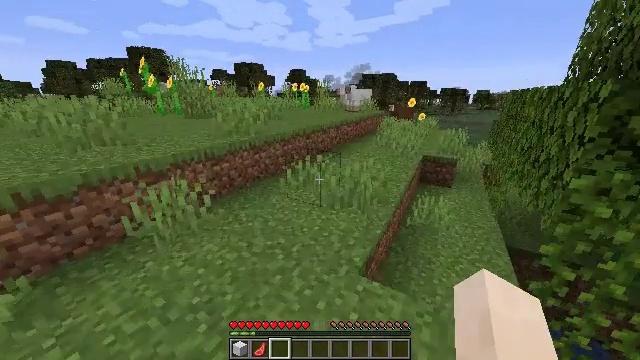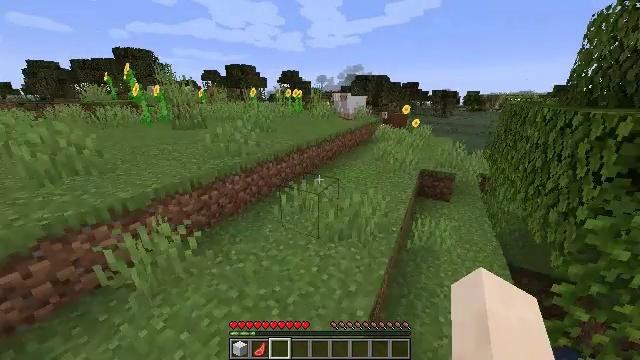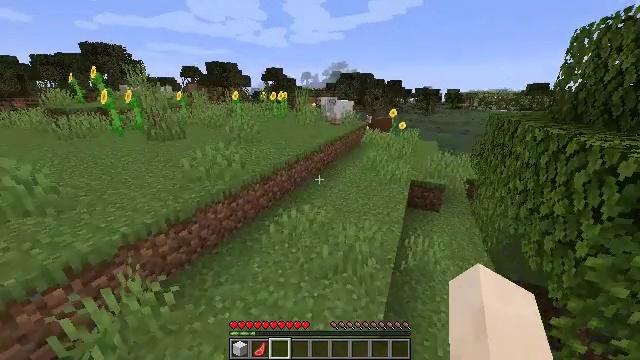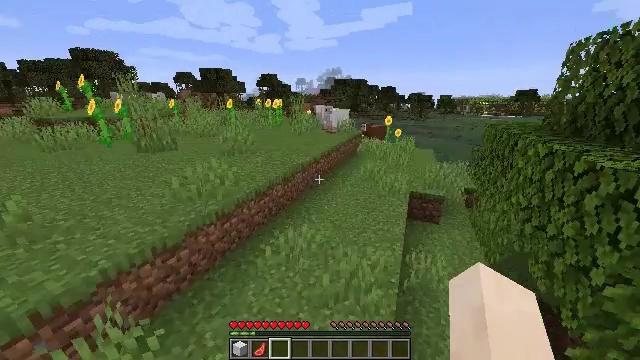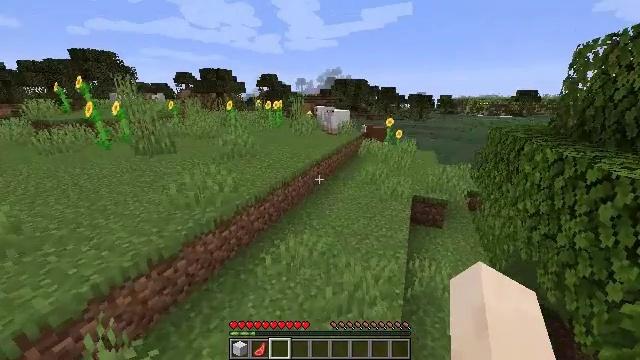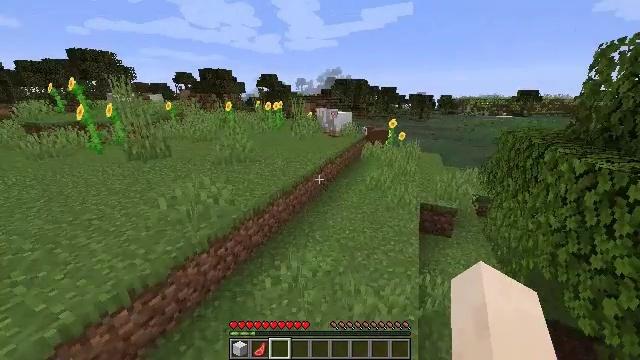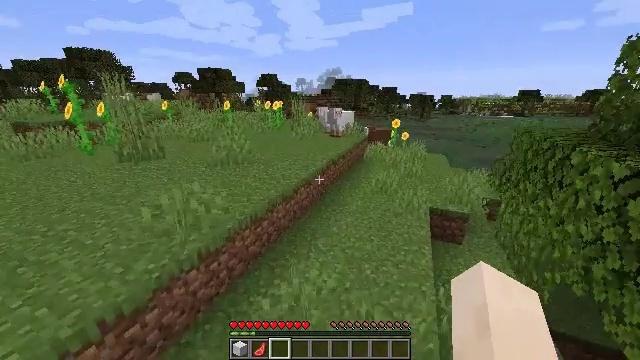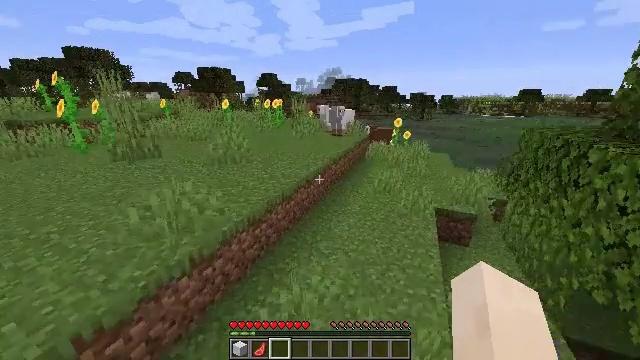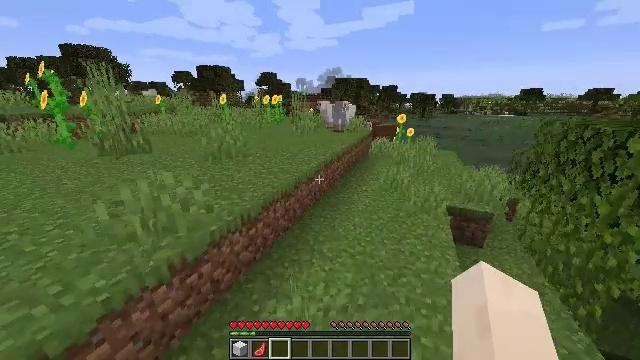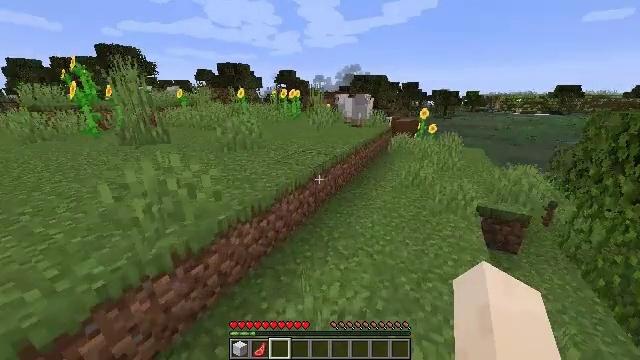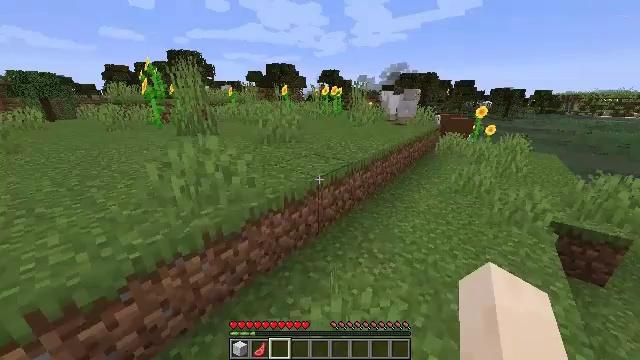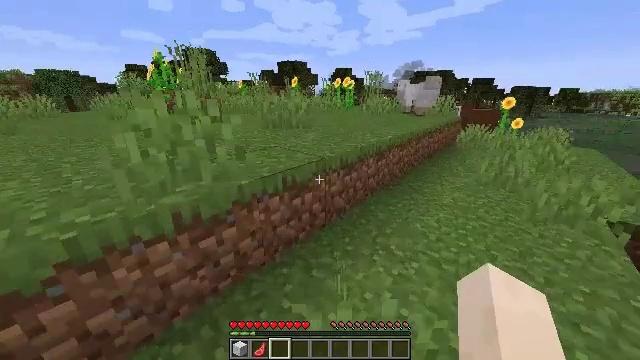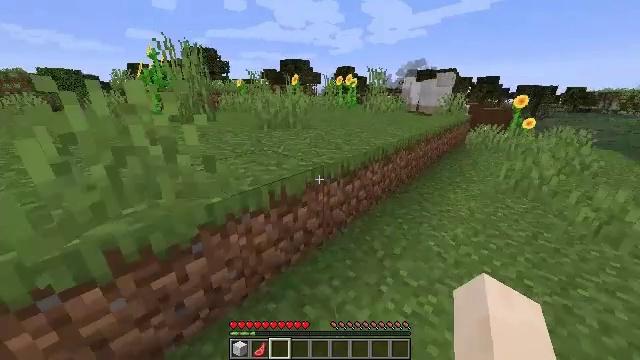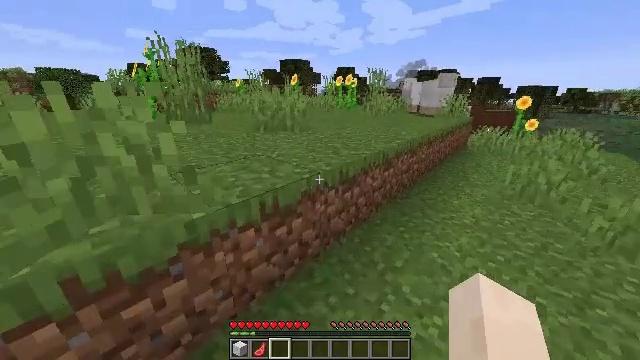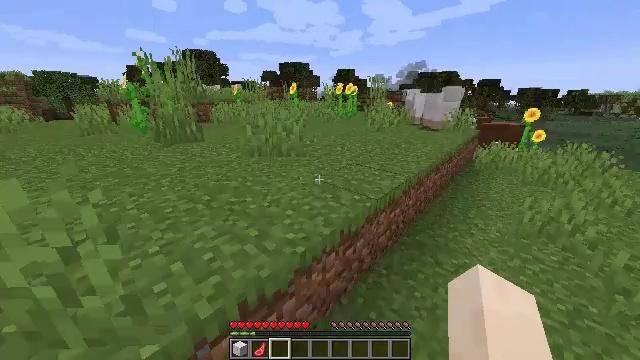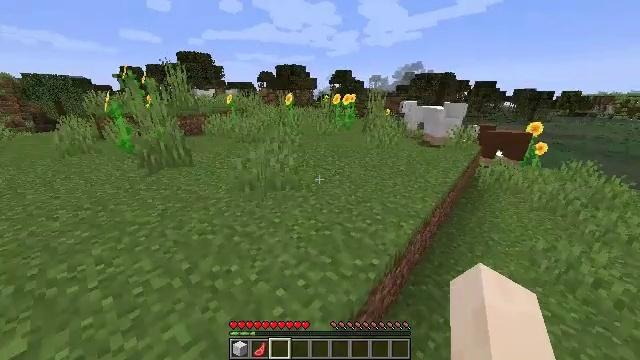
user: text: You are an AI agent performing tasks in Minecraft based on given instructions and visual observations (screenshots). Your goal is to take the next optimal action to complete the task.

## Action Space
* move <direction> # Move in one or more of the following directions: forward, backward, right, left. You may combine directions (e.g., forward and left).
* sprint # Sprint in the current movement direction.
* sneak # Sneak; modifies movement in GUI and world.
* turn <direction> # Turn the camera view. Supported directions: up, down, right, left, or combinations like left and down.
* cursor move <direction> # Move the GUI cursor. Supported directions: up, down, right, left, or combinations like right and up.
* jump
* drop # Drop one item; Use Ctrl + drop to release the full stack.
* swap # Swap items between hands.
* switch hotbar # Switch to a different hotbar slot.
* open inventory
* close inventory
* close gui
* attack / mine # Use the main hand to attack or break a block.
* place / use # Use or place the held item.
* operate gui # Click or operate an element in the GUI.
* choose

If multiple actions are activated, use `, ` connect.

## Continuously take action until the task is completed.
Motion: motion action
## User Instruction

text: Gather a tall sunflower.
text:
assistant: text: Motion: move forward, sprint, turn right, jump
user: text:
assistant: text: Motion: move forward, sprint, turn right, jump
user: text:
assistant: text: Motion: move forward, sprint, turn right and up, jump
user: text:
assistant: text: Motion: move forward, sprint, jump
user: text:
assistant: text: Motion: move forward, sprint
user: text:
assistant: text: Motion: move forward, sprint
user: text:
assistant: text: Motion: move forward, sprint
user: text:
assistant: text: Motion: move forward, sprint
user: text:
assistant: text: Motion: move forward, sprint, turn left
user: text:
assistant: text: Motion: move forward, sprint, turn left
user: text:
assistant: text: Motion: move forward, sprint, turn left
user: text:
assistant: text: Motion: move forward, sprint
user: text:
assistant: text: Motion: move forward, sprint, jump
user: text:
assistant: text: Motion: move forward, sprint, jump
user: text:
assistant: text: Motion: move forward, sprint, jump
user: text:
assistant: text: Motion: move forward, sprint, turn right, jump
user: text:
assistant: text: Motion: move forward, sprint, turn right and down, jump
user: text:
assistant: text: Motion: move forward, sprint, turn right
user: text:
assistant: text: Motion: move forward, sprint, turn right
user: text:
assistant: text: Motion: move forward, sprint, turn right
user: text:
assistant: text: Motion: move forward, sprint, turn right
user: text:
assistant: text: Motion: move forward, sprint
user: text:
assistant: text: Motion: move forward, sprint
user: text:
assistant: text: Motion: move forward, sprint
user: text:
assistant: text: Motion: move forward, sprint
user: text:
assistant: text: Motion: move forward, sprint
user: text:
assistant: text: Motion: move forward, sprint
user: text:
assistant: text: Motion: move forward, sprint, jump
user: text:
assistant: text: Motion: move forward, jump
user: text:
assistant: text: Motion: move forward, jump